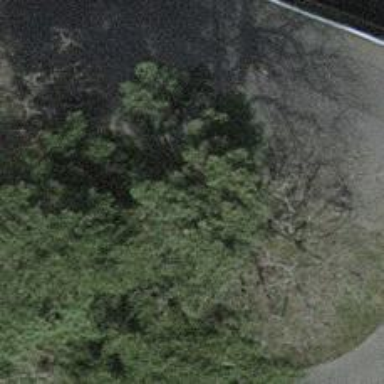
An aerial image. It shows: Evergreen tree with needle-leaved leaves.